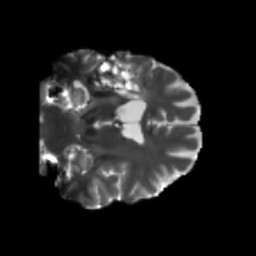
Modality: T2w
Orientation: coronal
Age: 54
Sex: male
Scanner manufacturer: siemens
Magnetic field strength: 3 T
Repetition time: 5.25 s
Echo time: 0.08 s